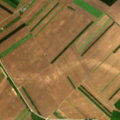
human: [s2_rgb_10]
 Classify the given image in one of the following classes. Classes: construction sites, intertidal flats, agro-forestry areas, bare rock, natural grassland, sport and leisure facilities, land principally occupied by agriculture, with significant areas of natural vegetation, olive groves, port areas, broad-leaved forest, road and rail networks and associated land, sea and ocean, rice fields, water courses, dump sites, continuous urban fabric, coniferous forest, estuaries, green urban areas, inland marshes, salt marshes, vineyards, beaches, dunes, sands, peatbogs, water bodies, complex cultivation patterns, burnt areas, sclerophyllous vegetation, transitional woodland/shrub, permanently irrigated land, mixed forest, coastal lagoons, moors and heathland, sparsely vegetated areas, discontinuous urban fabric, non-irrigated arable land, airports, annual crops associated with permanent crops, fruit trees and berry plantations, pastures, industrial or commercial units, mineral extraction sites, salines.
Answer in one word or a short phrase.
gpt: discontinuous urban fabric, non-irrigated arable land, complex cultivation patterns